Question: I don't know how to change the color of the text partially in the progress bar when its value becomes nearly 50%. This effect comes automatically in the fusion style progress bar (picture below). Does anyone know how this is done ?

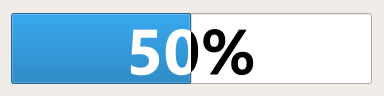
Answer: Too lazy to write working example code, much less making a screenshot. Not even for 50 reps. :-)
However, the question was somewhat interesting. I had no idea how such a two colored text could be done. So I checked:
<URL>
Line 1450ff (<URL>.
'''
QRegion rightRect = rect;
rightRect = rightRect.subtracted(leftRect);
painter->setClipRegion(rightRect);
painter->setPen(flip ? alternateTextColor : textColor);
painter->drawText(rect,
bar->text,
QTextOption(Qt::AlignAbsolute|
Qt::AlignHCenter|
Qt::AlignVCenter));
if (!leftRect.isNull())
{
painter->setPen(flip ? textColor : alternateTextColor);
painter->setClipRect(leftRect);
painter->drawText(rect,
bar->text,
QTextOption(Qt::AlignAbsolute|
Qt::AlignHCenter|
Qt::AlignVCenter));
}
'''
Basically the text is drawn two times into the same rectangle. Each time with an appropriate clipping. Easy if you know how. :-)